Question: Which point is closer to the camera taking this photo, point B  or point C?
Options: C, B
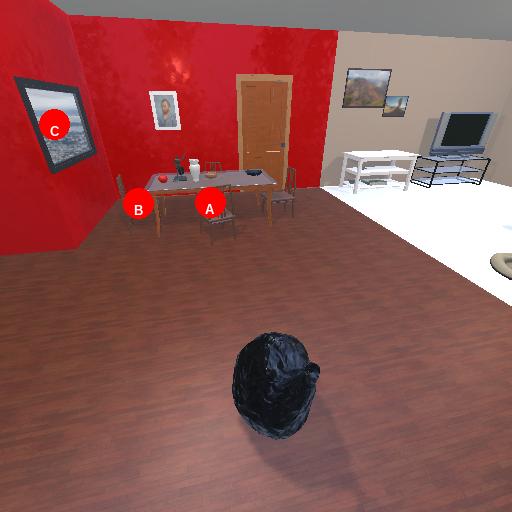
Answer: C